Question: I have an activity like this:

As you can see, the bottom below the checkboxes doesn't fit in the screen. How can I make the checkboxes get closer in the linearlayout?
And here is the XML (just the checkboxes + button):
'''
<LinearLayout
android:layout_width="591dp"
android:layout_height="match_parent"
android:layout_weight="0.20" >
<LinearLayout
android:layout_width="match_parent"
android:layout_height="match_parent"
android:gravity="left|center_vertical|center_horizontal"
android:orientation="vertical" >
<CheckBox
android:id="@+id/checkBox8"
android:layout_width="wrap_content"
android:layout_height="wrap_content"
android:layout_marginLeft="100dp"
android:text="@string/madurez_2" />
<CheckBox
android:id="@+id/checkBox1"
android:layout_width="wrap_content"
android:layout_height="wrap_content"
android:layout_marginLeft="130dp"
android:text="@string/gestion_configuracion"
android:textSize="12sp" />
<CheckBox
android:id="@+id/checkBox2"
android:layout_width="wrap_content"
android:layout_height="wrap_content"
android:layout_marginLeft="130dp"
android:text="@string/medicion_analisis"
android:textSize="12sp" />
<CheckBox
android:id="@+id/checkBox3"
android:layout_width="wrap_content"
android:layout_height="wrap_content"
android:layout_marginLeft="130dp"
android:text="@string/monitorizacion_control"
android:textSize="12sp" />
<CheckBox
android:id="@+id/checkBox4"
android:layout_width="wrap_content"
android:layout_height="wrap_content"
android:layout_marginLeft="130dp"
android:text="@string/planificacion_proyecto"
android:textSize="12sp" />
<CheckBox
android:id="@+id/checkBox5"
android:layout_width="wrap_content"
android:layout_height="wrap_content"
android:layout_marginLeft="130dp"
android:text="@string/aseguramiento_calidad"
android:textSize="12sp" />
<CheckBox
android:id="@+id/checkBox6"
android:layout_width="wrap_content"
android:layout_height="wrap_content"
android:layout_marginLeft="130dp"
android:text="@string/gestion_requisitos"
android:textSize="12sp" />
<CheckBox
android:id="@+id/checkBox7"
android:layout_width="wrap_content"
android:layout_height="wrap_content"
android:layout_marginLeft="130dp"
android:text="@string/gestion_acuerdos"
android:textSize="12sp" />
<Button
android:id="@+id/button2"
android:layout_width="142dp"
android:layout_height="wrap_content"
android:layout_marginLeft="170dp"
android:layout_marginTop="20dp"
android:text="@string/comenzar" />
</LinearLayout>
</LinearLayout>
'''
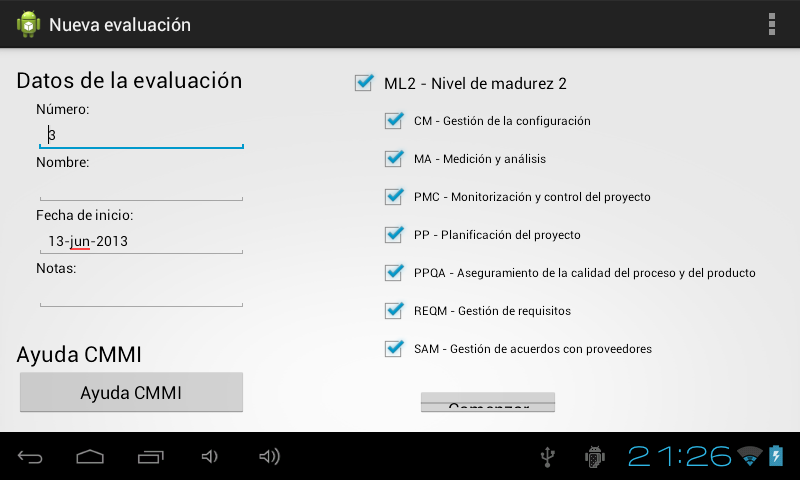
Answer: '''
android:layout_marginTop="-10dp"
'''
You can add a top padding with a minus (-) sign on all of your checkboxes, exept for the first one on top, in these case -10, but you can chose whatever works for you ....that should put them closer